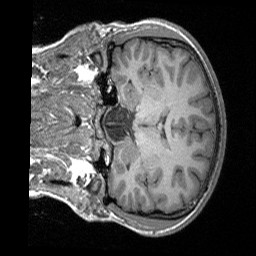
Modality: T1w
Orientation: coronal
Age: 20
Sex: female
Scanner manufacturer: siemens
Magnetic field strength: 3 T
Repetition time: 1.9 s
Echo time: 0.00252 s